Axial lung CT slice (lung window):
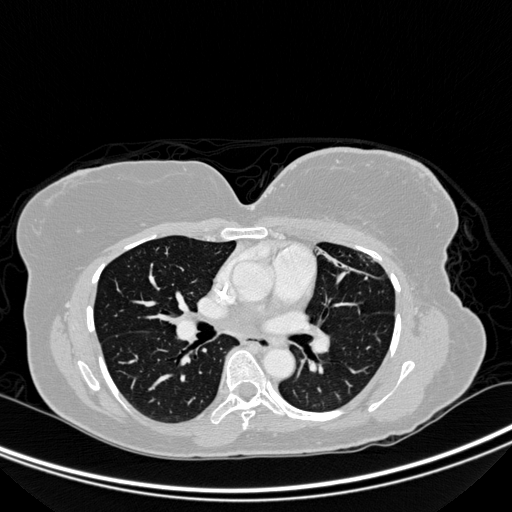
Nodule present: no